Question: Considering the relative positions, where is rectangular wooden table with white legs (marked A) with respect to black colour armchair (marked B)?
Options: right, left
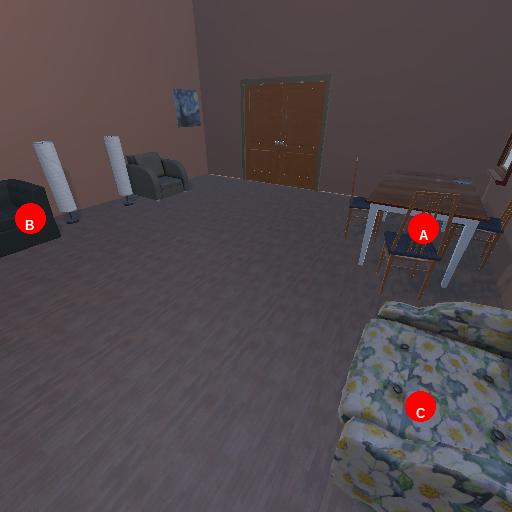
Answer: right